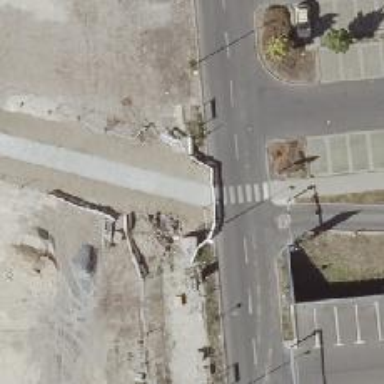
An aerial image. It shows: Footway.